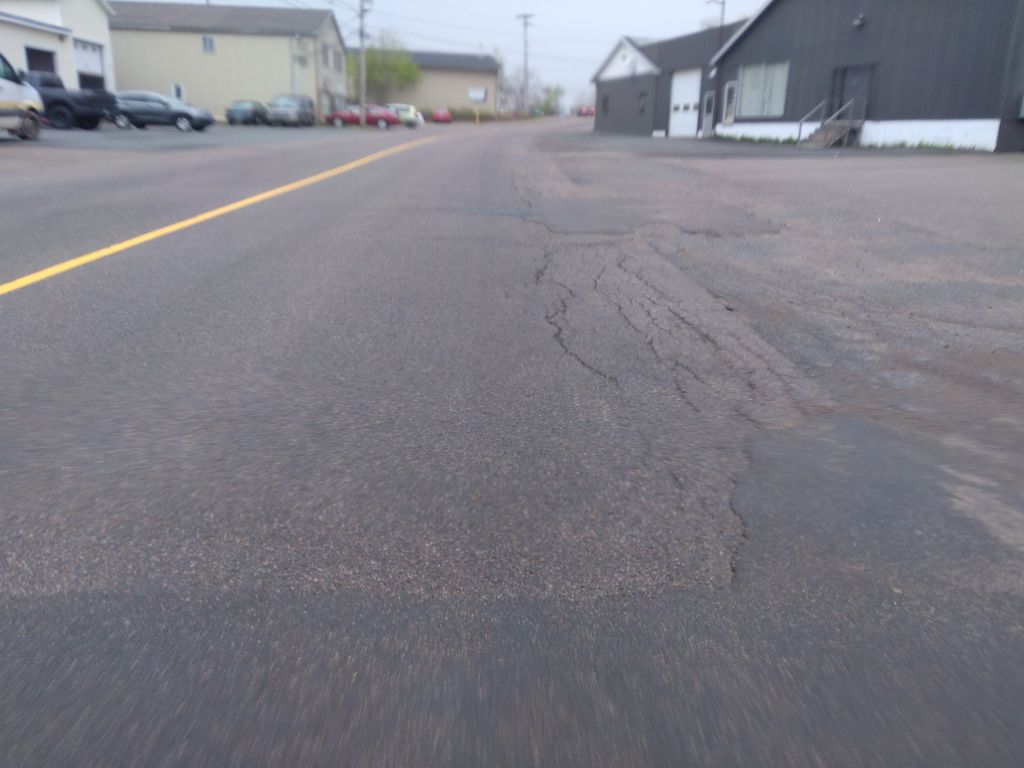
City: charlottetown